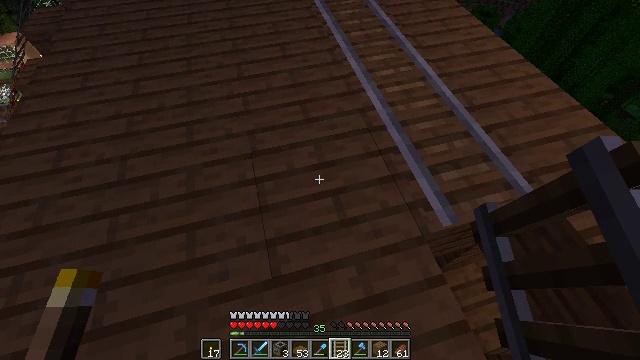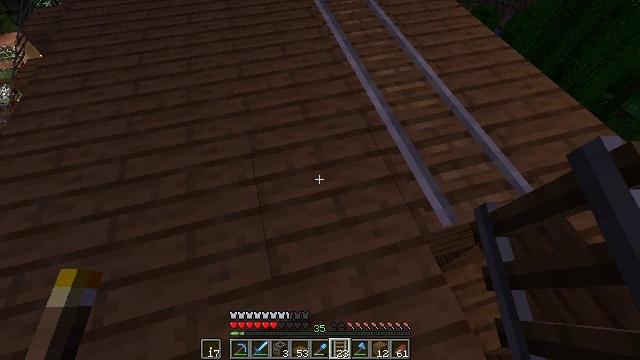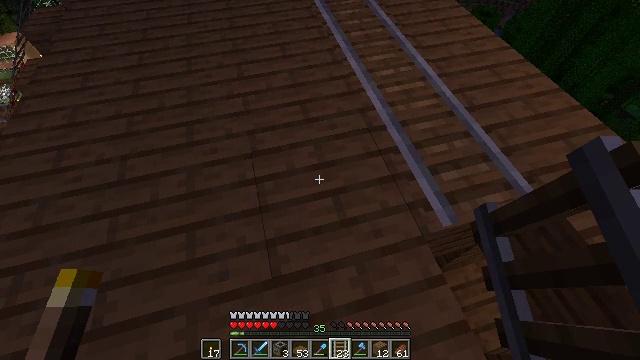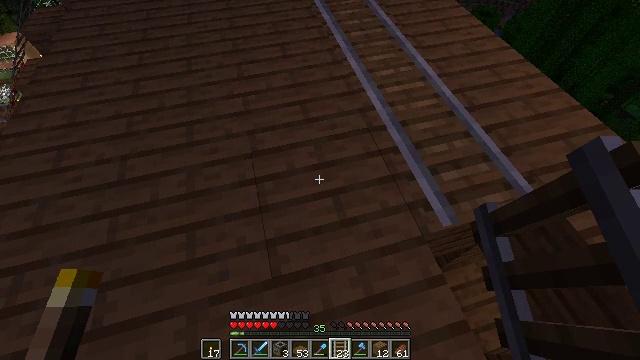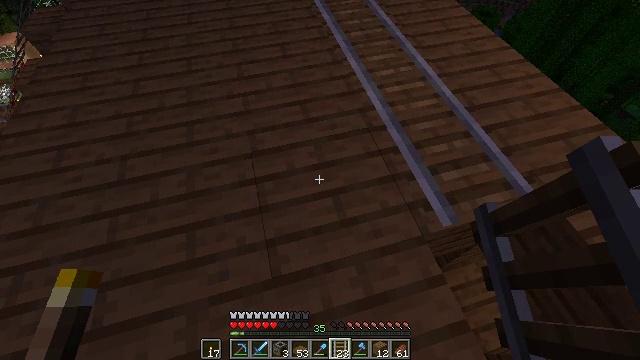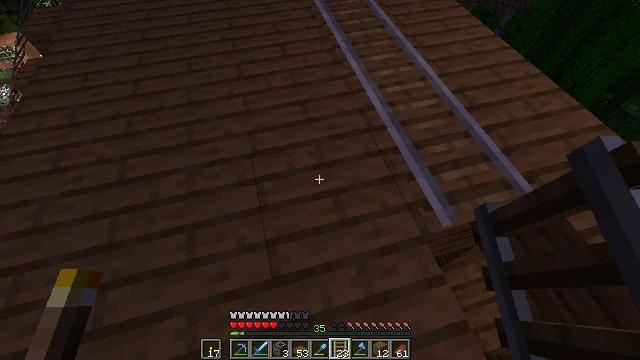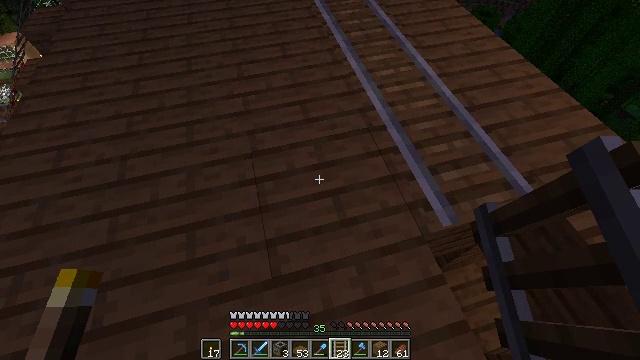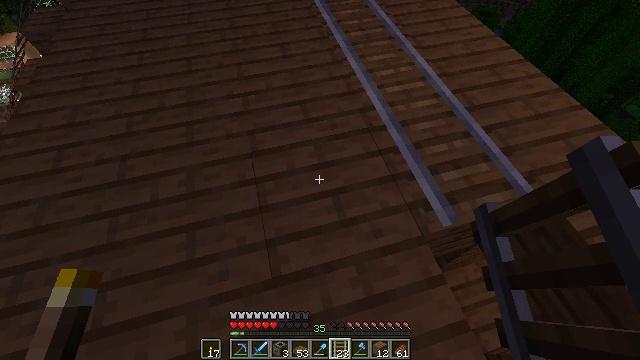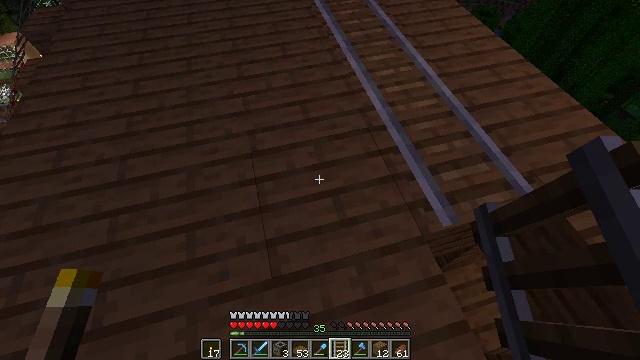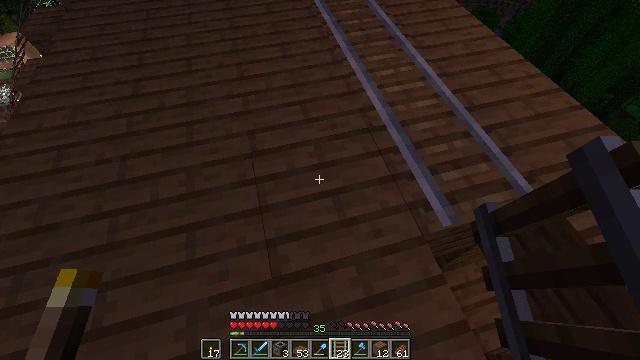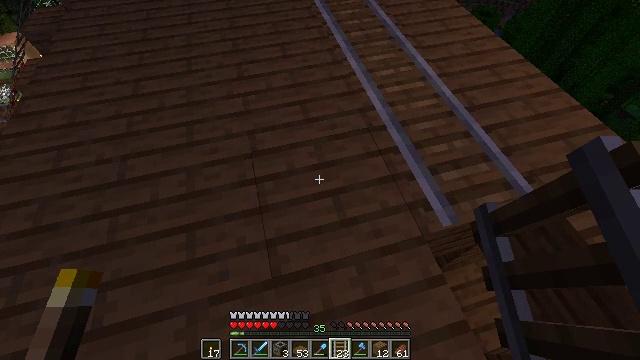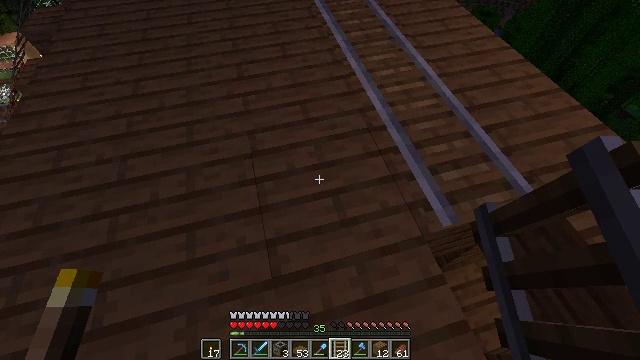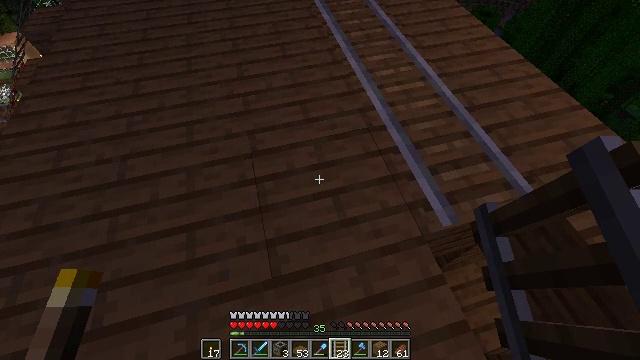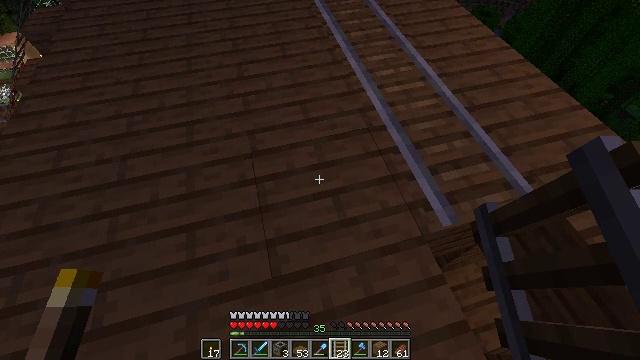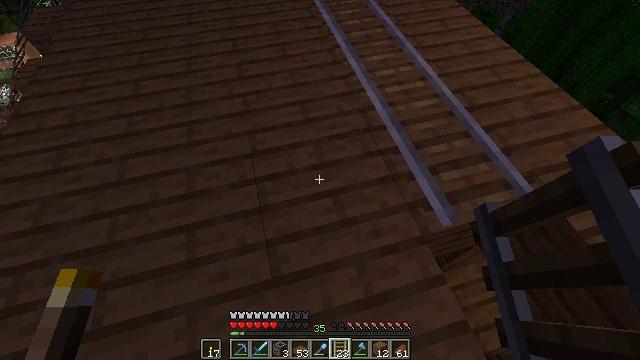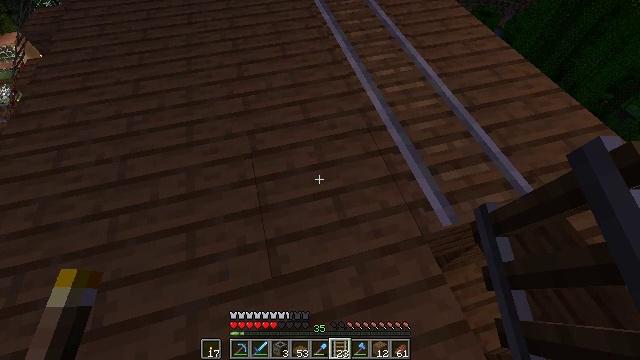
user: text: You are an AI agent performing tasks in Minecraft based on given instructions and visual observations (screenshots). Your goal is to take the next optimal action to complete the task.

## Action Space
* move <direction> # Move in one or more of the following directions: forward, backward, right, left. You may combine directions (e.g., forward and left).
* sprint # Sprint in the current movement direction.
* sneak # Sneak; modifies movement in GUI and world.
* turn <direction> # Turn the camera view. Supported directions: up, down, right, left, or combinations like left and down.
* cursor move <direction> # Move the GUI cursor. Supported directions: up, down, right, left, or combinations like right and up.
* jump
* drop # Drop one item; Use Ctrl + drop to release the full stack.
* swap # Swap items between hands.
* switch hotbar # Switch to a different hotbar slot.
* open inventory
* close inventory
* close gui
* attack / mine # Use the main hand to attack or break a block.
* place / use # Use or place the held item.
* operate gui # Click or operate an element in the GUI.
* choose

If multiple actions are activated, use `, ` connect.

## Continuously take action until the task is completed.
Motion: motion action
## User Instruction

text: Create rabbit stew by crafting it.
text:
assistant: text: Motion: no_op
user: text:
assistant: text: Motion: no_op
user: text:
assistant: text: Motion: no_op
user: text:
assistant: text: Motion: no_op
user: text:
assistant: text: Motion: no_op
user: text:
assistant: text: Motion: no_op
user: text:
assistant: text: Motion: no_op
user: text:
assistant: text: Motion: no_op
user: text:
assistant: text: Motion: no_op
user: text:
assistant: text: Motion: no_op
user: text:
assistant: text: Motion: no_op
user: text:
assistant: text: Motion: no_op
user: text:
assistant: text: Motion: no_op
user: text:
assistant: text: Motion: no_op
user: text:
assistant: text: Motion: no_op
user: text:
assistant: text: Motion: no_op
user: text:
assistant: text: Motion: no_op
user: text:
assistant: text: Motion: no_op
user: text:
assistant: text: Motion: no_op
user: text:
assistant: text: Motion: no_op
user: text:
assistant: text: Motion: no_op
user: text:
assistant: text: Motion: no_op
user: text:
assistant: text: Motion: no_op
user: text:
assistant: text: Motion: no_op
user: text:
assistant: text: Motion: no_op
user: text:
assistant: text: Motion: no_op
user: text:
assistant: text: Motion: no_op
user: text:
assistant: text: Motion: no_op
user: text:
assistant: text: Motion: no_op
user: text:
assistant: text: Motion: no_op